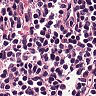
Metastatic tissue present: no